高一 · 立体几何学
已知某几何体的三视图如图所示, 则该几何体的体积为 ( )

侧视图

僻视图
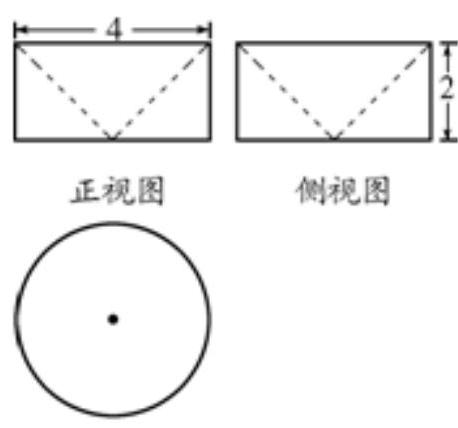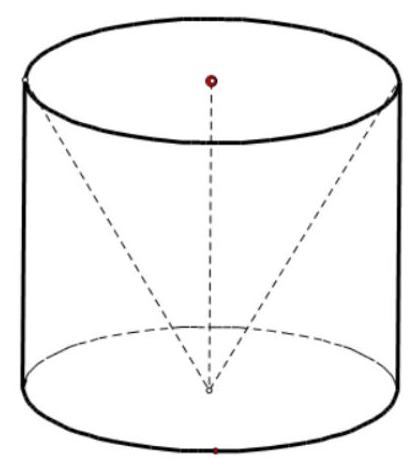
$\frac{8}{3} \pi$
B. $\frac{16}{3} \pi$
C. $8 \pi$
D. $16 \pi$
答案: B
解析: 【分析】

根据三视图还原出原几何体, 然后根据圆柱和圆锥的体积公式, 计算出结果.

【详解】

由已知中的三视图, 可知该几何体是一个圆柱挖去一个同底等高的圆雉,

圆柱和圆雉的底面直径为 4, 故底面半径为 2 , 故底面面积 $S=4 \pi$,

圆柱和圆锥的高 $h=2$, 故组合体的体积 $V=\left(1-\frac{1}{3}\right) S h=\frac{16 \pi}{3}$,

故选: B.

【点睛】

本题考查三视图还原几何体, 圆柱体的体积和圆雉体积的求法, 属于简单题.